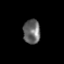
Tissue: prostate
Cell type: Fibroblasts
Senescence score: 0.7598
Nuclear area (px): 406
Mean DAPI intensity: 104.034